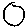
Label: circle